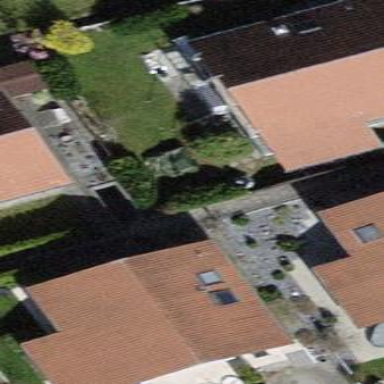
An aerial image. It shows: Building with tile roof.